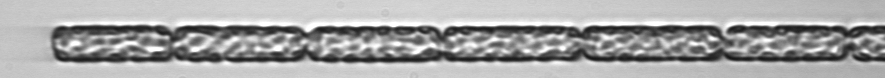
Label: Dactyliosolen_fragilissimus